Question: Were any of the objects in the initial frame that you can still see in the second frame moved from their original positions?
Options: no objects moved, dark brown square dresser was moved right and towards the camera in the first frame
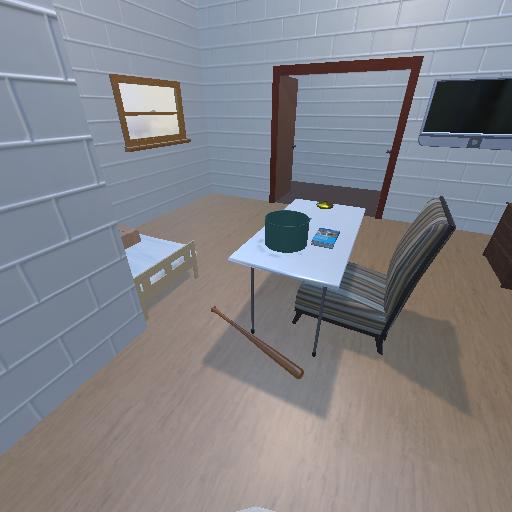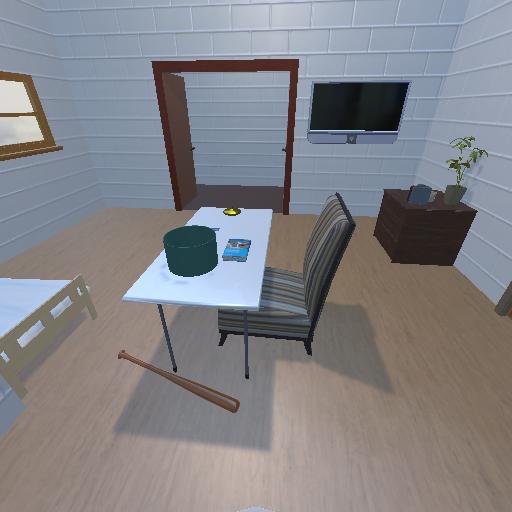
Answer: no objects moved